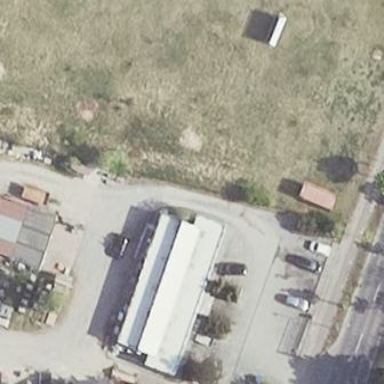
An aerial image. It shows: Veterinary building.